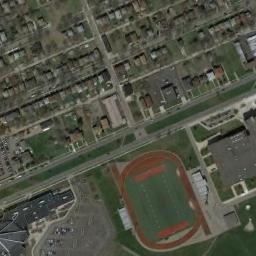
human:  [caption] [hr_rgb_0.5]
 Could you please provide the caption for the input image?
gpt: The ground track field is surrounded by lots of houses arranged neatly and a parking lot is next to the ground track field .

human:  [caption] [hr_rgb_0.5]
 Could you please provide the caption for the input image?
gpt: There are many buildings next to the ground track field .

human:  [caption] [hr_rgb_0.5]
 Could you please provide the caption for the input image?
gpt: There is a road between the track field and the residential area, And there is a lot of vegetation around .

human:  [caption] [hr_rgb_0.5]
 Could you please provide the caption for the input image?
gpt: A rectangle is drawn in the oval track .

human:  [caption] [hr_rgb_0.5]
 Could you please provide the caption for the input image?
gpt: There are many buildings near the ground track field with a red track .